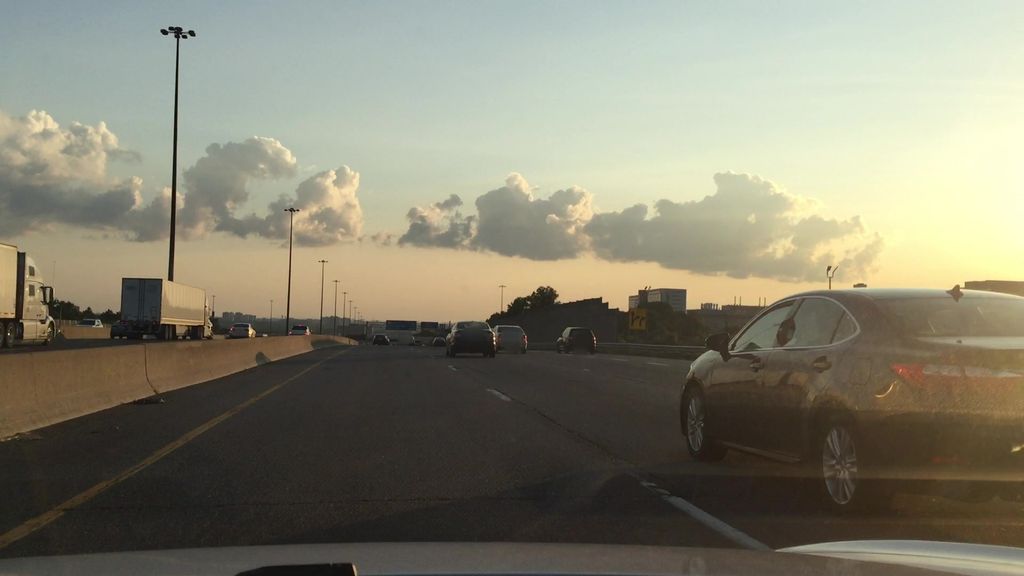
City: toronto